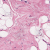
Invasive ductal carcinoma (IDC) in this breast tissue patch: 0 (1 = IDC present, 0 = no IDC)